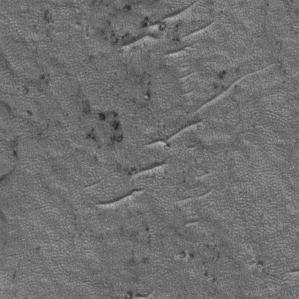
Label: frost